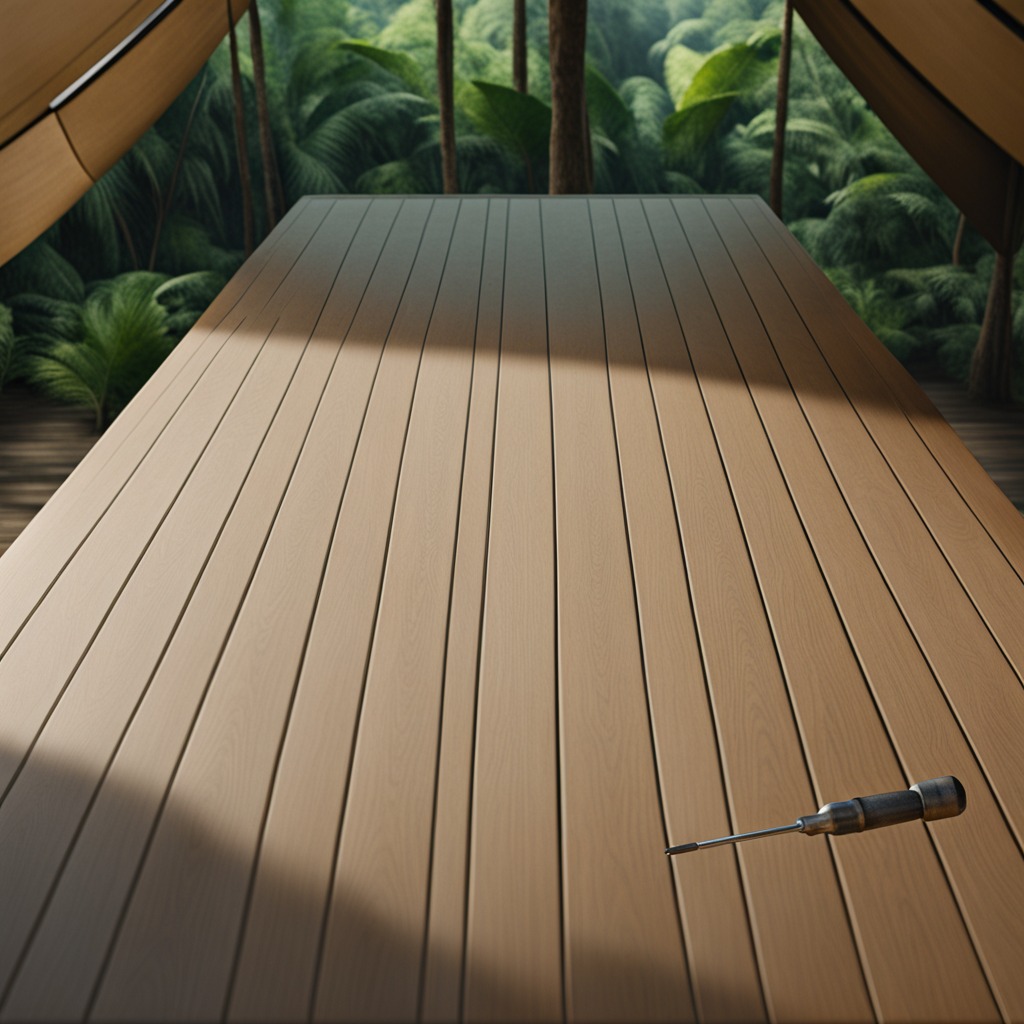
A screwdriver is lying on the wooden table.